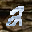
Label: 2